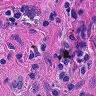
Metastatic tissue present: yes